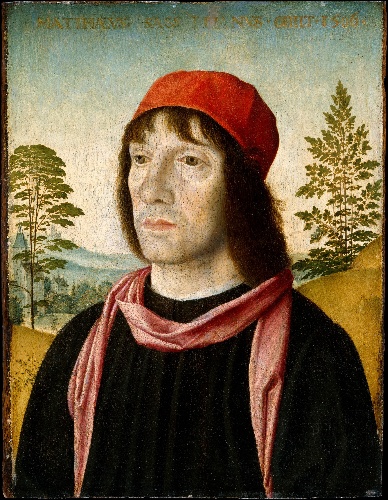
Title: Portrait of a Man
Artist: Fra Bartolomeo (Bartolomeo di Paolo del Fattorino)
Artist bio: Italian, Florence 1473–1517 Florence
Date: shortly after 1497
Object type: Painting
Classification: Paintings
Medium: Oil on wood
Dimensions: Overall 15 5/8 x 12 1/8 in. (39.7 x 30.8 cm); painted surface 15 1/2 x 11 3/4 in. (39.4 x 29.8 cm)
Department: European Paintings
Credit line: The Jack and Belle Linsky Collection, 1982
Accession year: 1982
Repository: Metropolitan Museum of Art, New York, NY
Tags: Men|Portraits